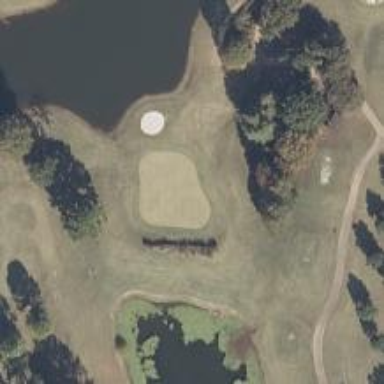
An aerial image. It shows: Golf hole.